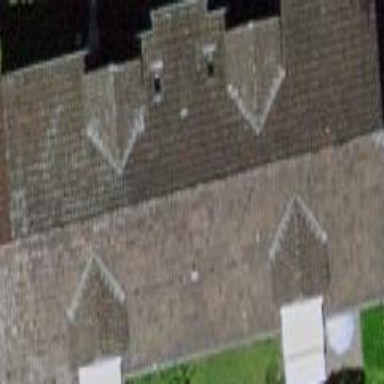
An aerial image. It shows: Apartment building with gabled roof made of roof tiles. The roof's orientation is along the building.